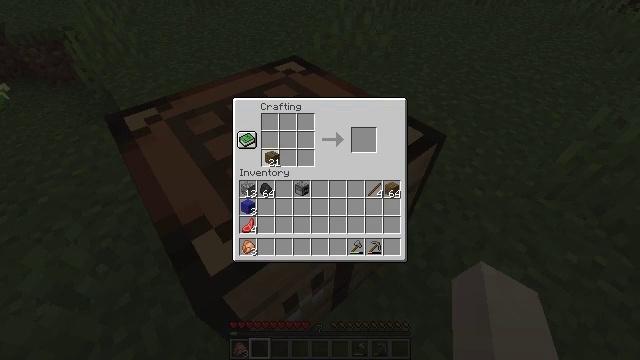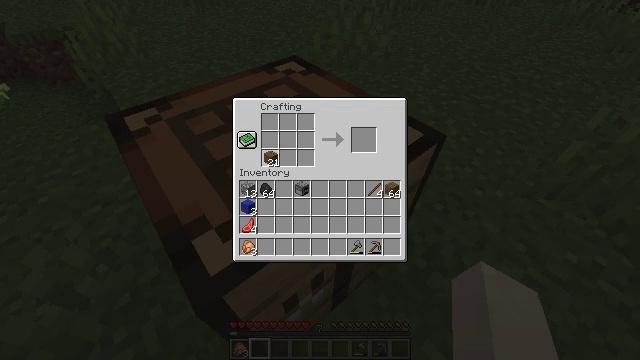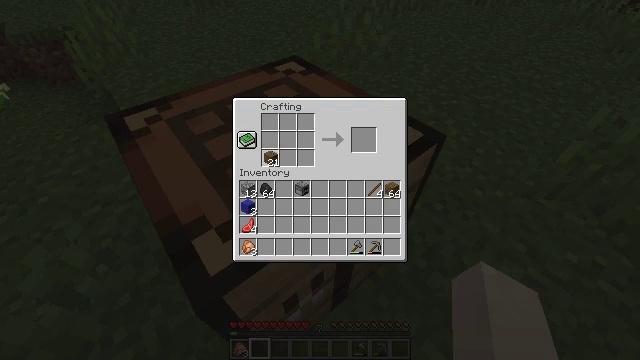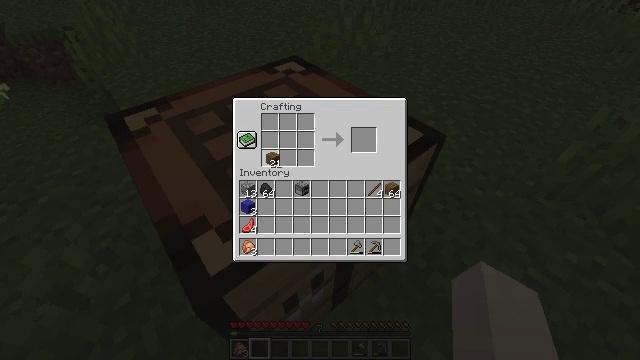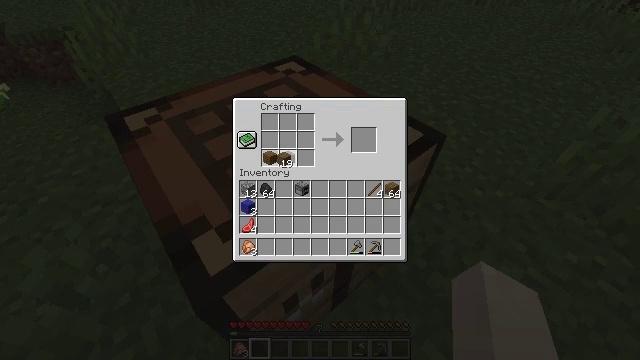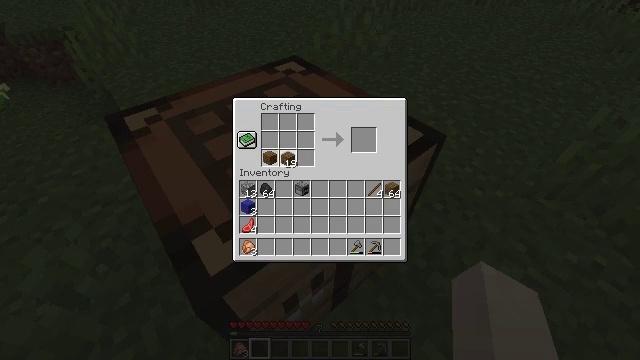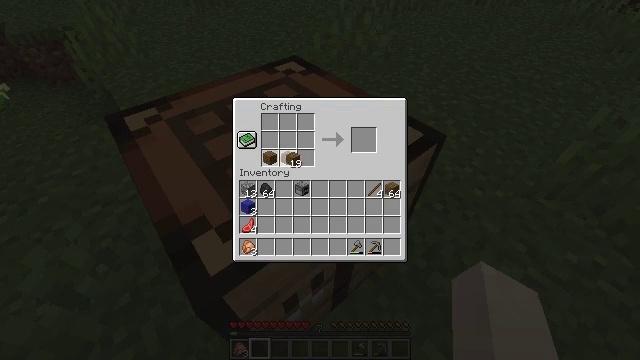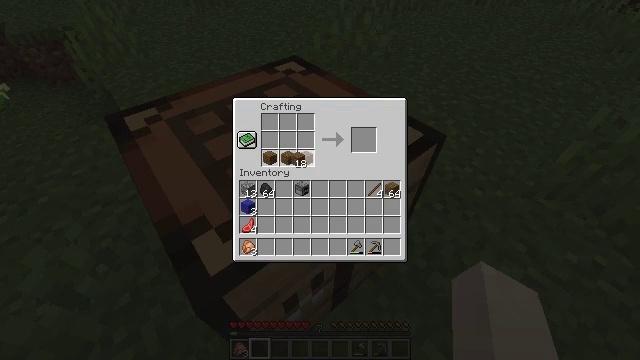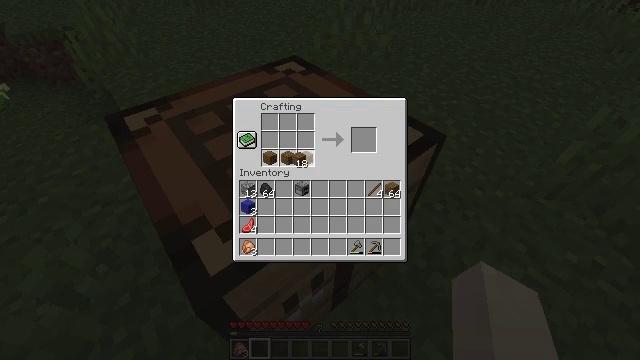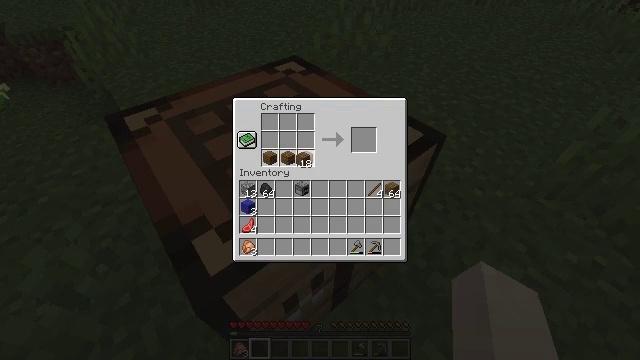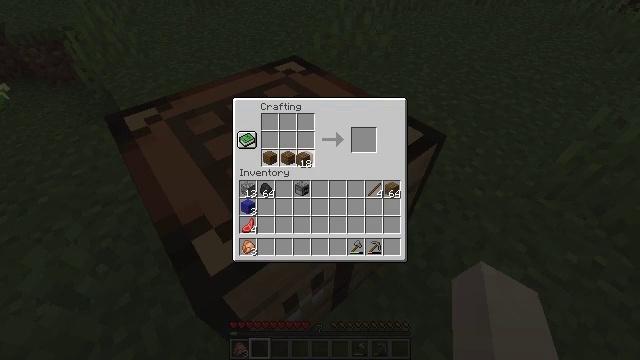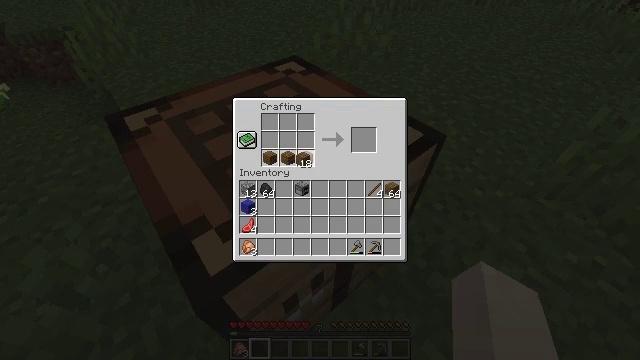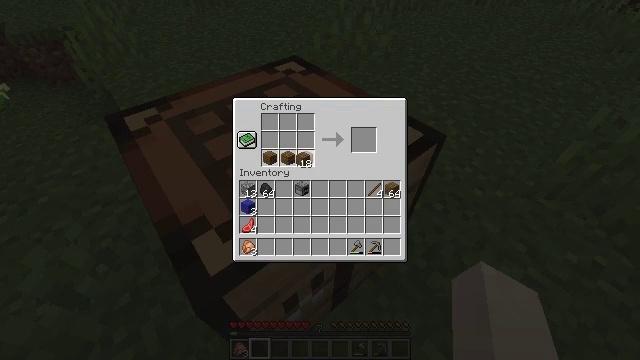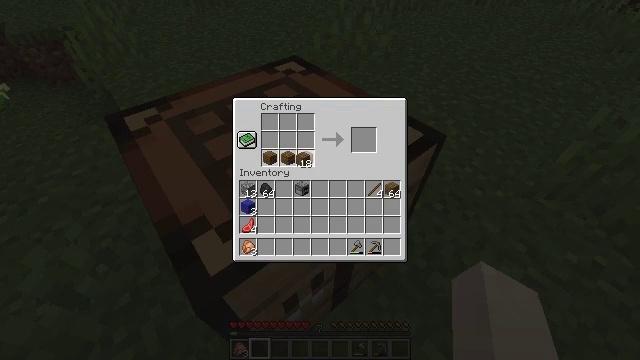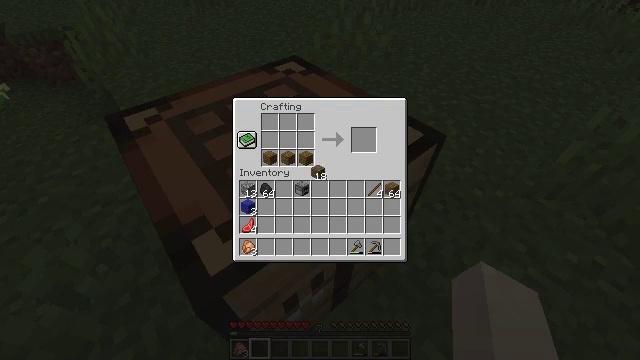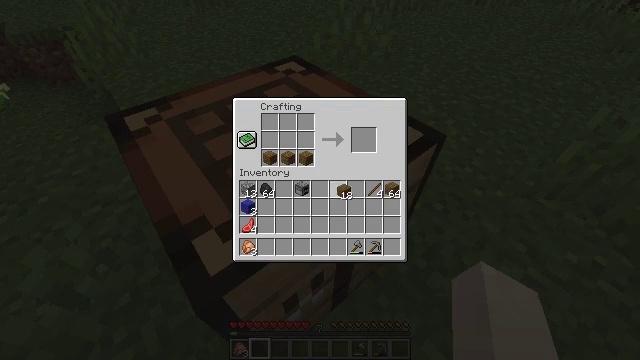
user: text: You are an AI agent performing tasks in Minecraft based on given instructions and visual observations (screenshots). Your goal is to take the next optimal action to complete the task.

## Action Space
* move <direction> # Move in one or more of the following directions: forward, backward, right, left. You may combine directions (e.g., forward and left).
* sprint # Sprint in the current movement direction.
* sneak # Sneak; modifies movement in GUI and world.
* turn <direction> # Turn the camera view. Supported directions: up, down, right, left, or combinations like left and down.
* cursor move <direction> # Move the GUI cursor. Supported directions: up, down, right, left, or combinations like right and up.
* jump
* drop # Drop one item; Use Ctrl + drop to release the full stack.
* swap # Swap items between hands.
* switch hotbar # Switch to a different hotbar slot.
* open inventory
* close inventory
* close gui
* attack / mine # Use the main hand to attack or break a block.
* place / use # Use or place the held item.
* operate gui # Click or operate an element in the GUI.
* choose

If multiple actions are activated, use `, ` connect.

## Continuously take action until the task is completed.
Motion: motion action
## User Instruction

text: Craft a blue bed.
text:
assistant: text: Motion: choose
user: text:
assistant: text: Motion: choose
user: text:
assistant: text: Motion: choose
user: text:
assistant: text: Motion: cursor move right, choose
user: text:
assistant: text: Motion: choose
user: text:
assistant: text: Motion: choose
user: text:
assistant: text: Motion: choose
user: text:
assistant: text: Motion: choose
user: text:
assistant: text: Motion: choose
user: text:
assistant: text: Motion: choose
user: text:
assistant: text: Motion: choose
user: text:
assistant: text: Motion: choose
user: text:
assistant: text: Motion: choose
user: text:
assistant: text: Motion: cursor move right and down
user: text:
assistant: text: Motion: cursor move right and down
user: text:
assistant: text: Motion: cursor move right
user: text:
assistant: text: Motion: cursor move right
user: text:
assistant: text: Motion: cursor move right
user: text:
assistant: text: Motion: no_op
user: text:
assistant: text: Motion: no_op
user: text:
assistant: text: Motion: no_op
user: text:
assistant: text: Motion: no_op
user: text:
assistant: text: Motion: operate gui
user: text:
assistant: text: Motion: operate gui
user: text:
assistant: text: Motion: operate gui
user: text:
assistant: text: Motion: no_op
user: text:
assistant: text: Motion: no_op
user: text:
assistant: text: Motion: cursor move left
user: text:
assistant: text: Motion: cursor move left and down
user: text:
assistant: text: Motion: cursor move left and down